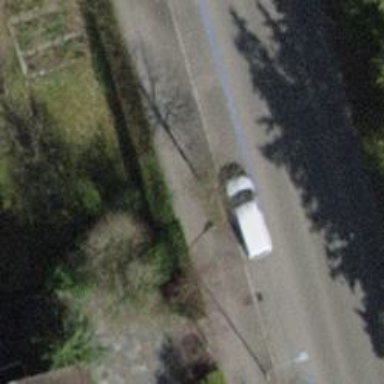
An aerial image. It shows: Avenue lined with trees.